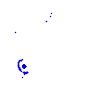
Particle: pion